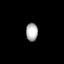
Tissue: lung
Cell type: Epithelial cells
Senescence score: 0.1818
Nuclear area (px): 213
Mean DAPI intensity: 172.911